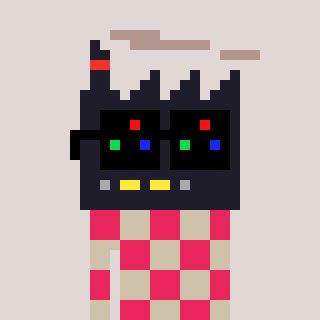
a pixel art character with square black sunglasses, a factory-shaped head and a bege-colored body on a warm background